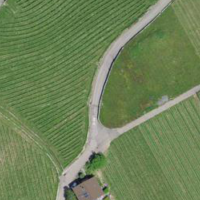
EUNIS habitat code: 40
Species observed at this site:
Juglans regia